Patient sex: F
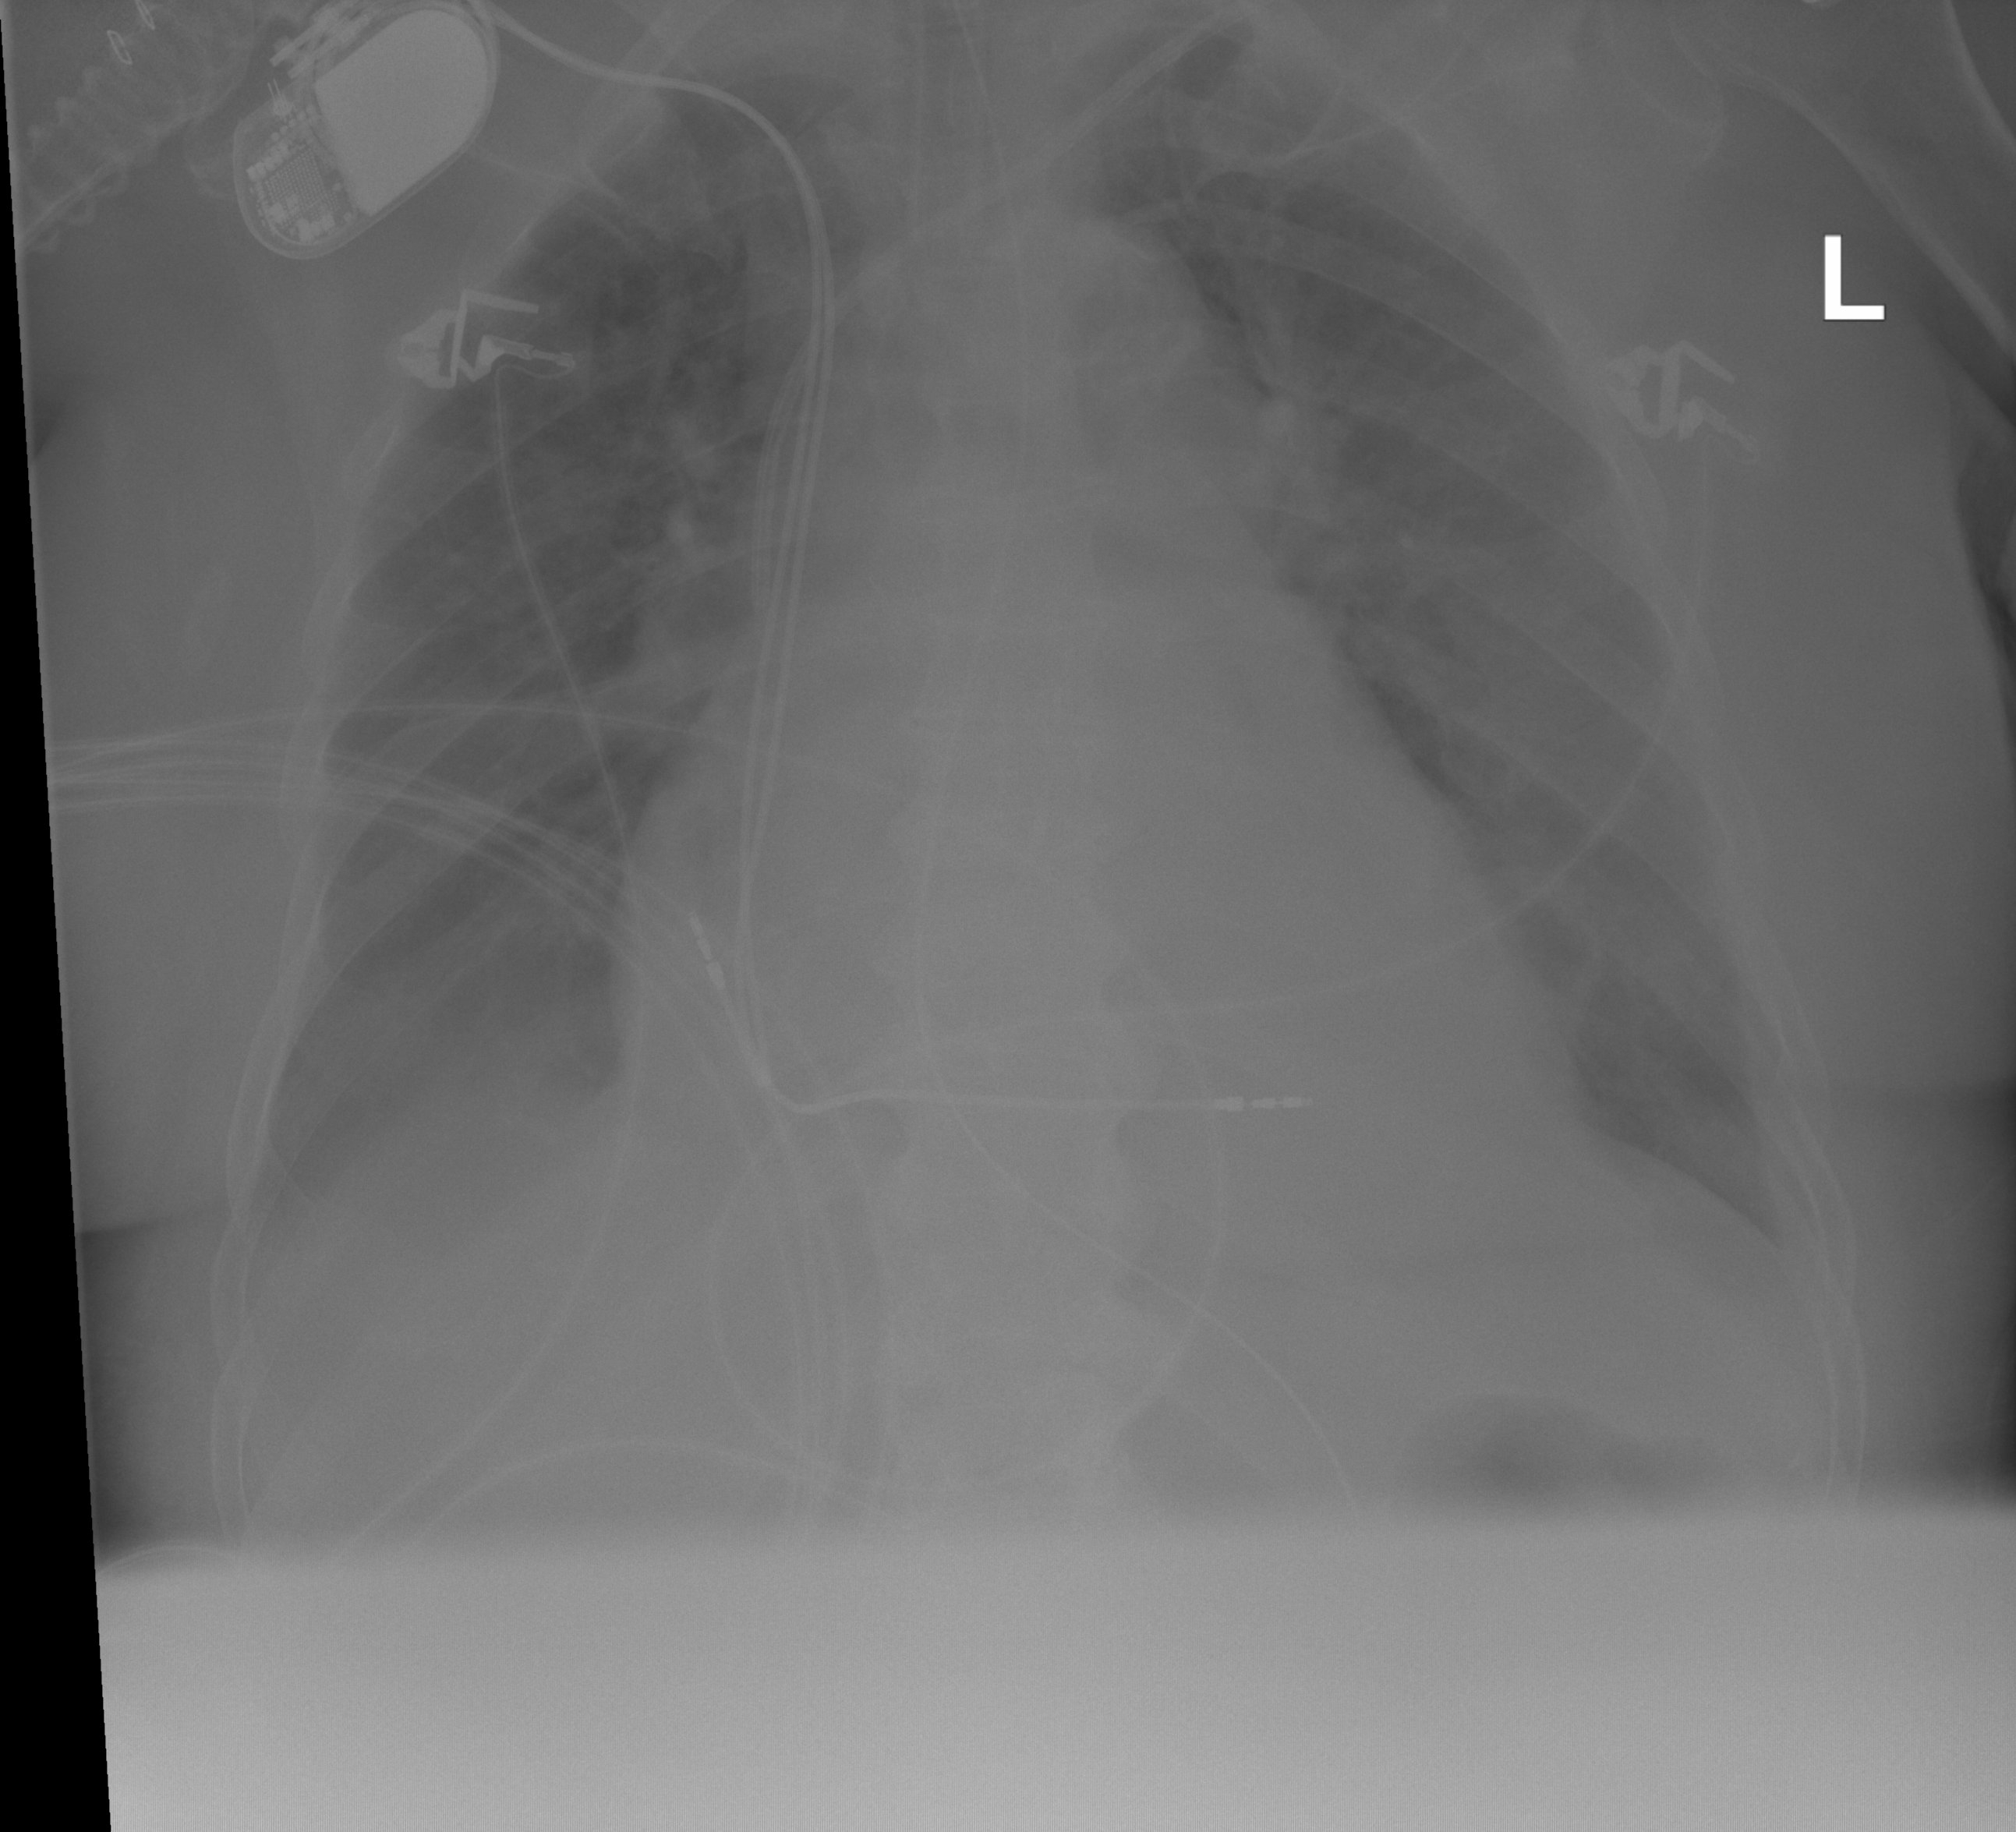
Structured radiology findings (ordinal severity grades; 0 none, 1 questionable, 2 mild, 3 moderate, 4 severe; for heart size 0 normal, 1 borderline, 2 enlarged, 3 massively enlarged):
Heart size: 2
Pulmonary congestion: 0
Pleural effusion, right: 2
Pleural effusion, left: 0
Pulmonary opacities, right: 0
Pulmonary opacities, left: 0
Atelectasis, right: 2
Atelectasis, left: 0